Question: I'm not sure if this question is being asked, but I can't find any related post about this.
I actually created at pop out box after pressing a submit button so that I can create a user, however the pop out box looks like this

This is the code of it
'''
<g:actionSubmit value="Submit" action="createUser" class="btn_gray_large" type="button" role="button" aria-disabled="false" onclick="return confirm('${message(code: 'default.button.cancel.confirm.message', default: 'Are you sure?')}');"/>
'''
I want to change the "The page at localhost:8080 says:" part into something else.
Is there anyway i can change that? By the way I'm using gsp grails and groovy to do this.
Thanks in advance!
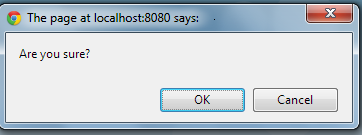
Answer: You can't change it (for security reasons), but you can make your own using something like <URL> for vanilla js.